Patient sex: M
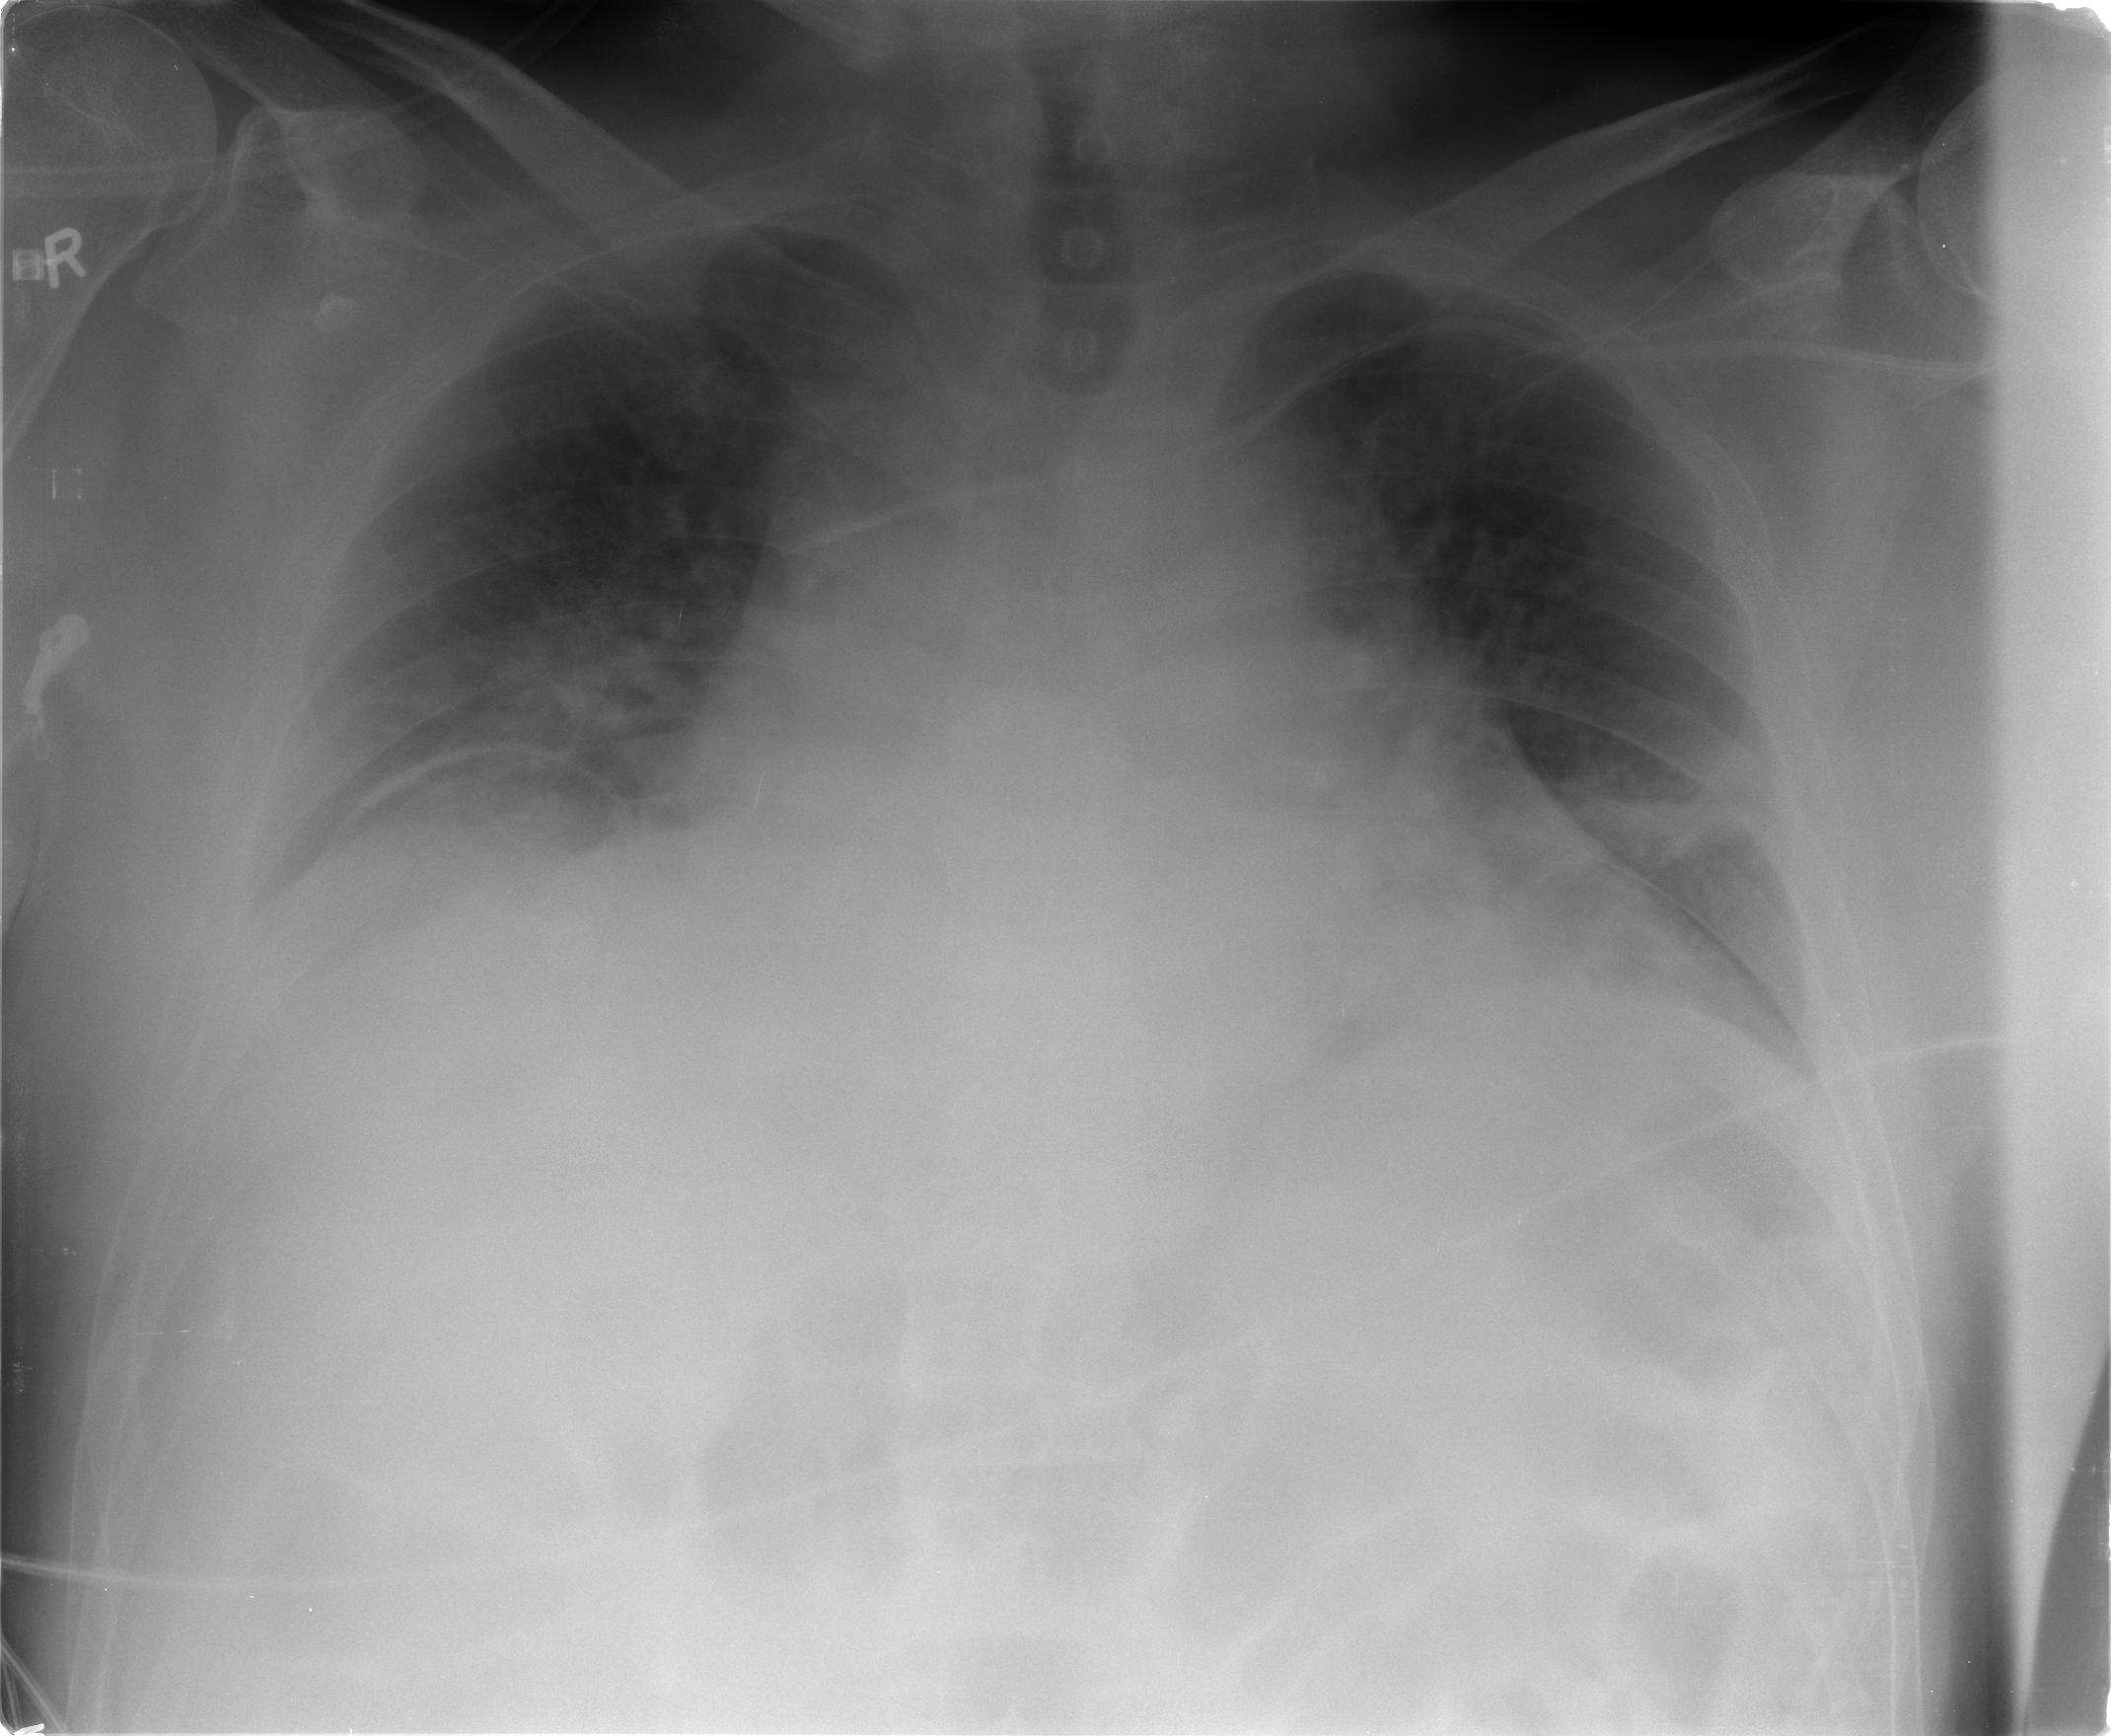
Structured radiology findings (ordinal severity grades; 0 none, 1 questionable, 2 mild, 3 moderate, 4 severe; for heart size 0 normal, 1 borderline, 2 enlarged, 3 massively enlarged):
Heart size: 2
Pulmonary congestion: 1
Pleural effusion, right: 0
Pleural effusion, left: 0
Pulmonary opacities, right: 1
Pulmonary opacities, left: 0
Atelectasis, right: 2
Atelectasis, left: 2